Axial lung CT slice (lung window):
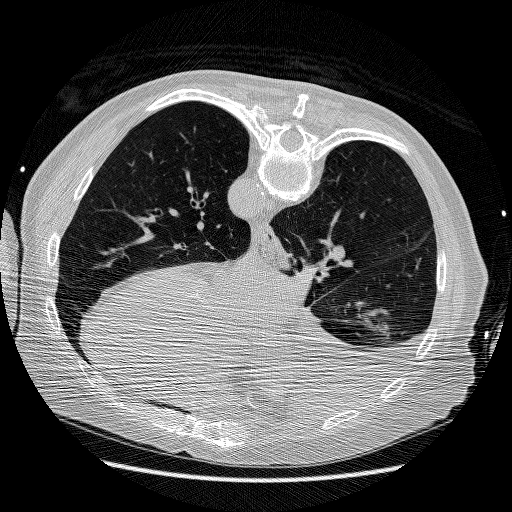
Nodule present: no